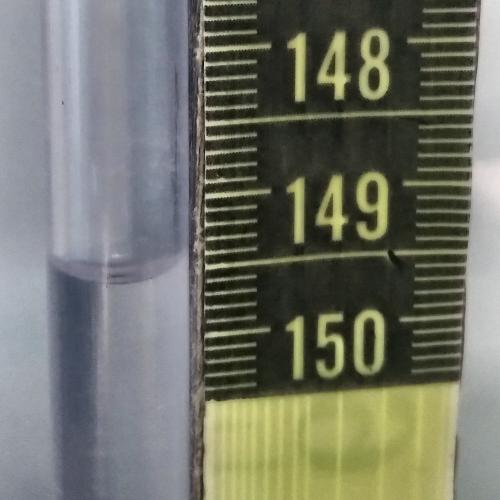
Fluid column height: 149.5 cm